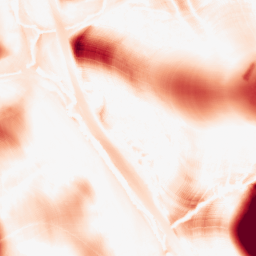
Category: morphological
Decomposition family: morphological
Decomposition parameters: operation: opening
size: 50
Upsampling method: edge_directed
Upsampling parameters: scale: 4
Upsampling scale: 4